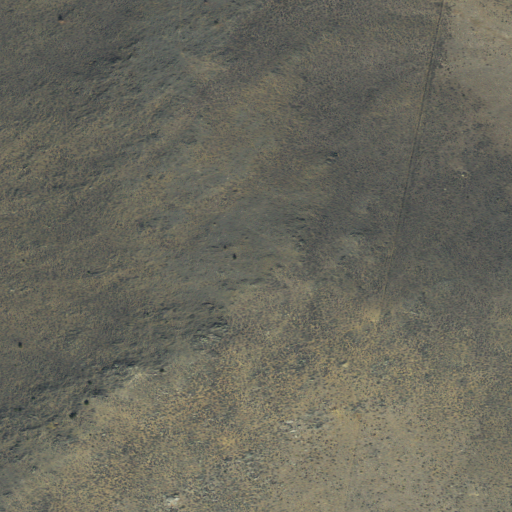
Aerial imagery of mountain in Montana named Dougherty Butte containing shrub and grassland